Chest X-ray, PA view. Patient: 68 years old, sex M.
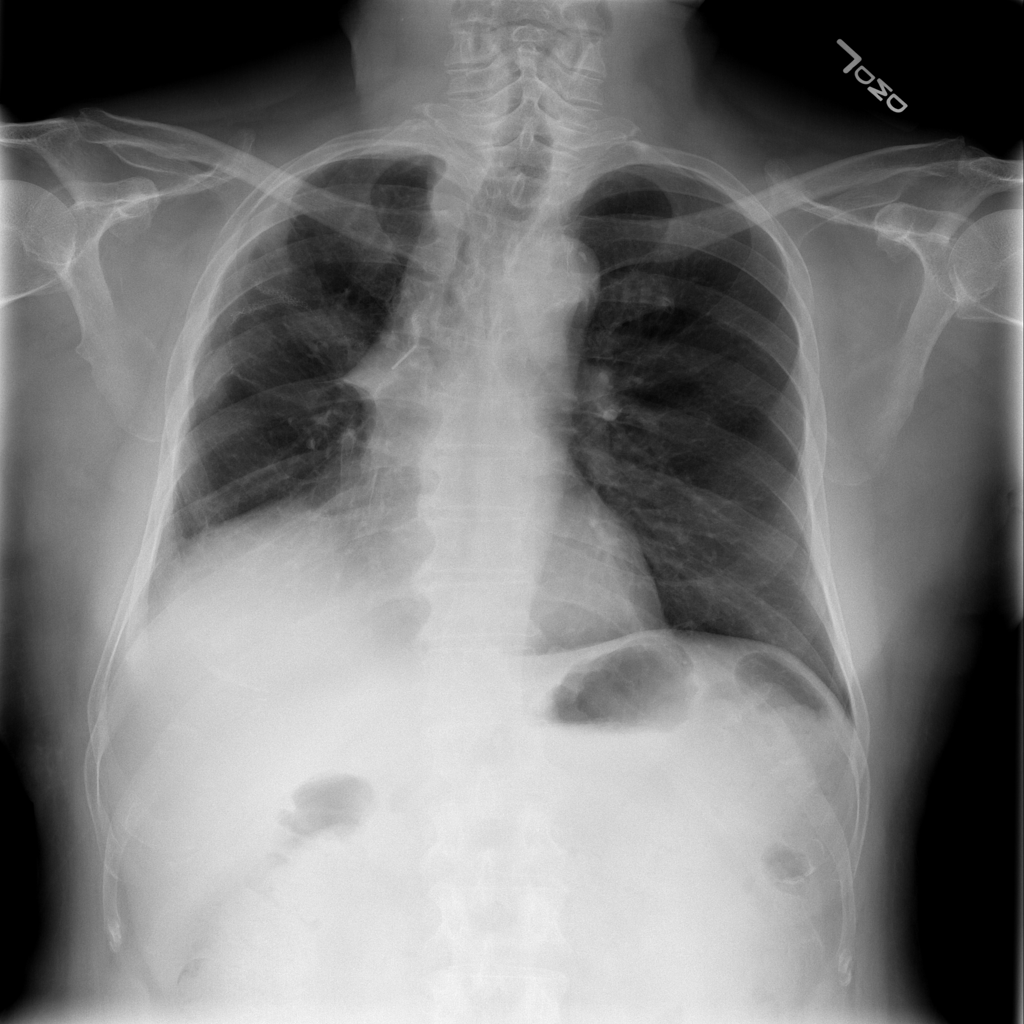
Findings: No Finding